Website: home-depot
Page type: delivery-shipping
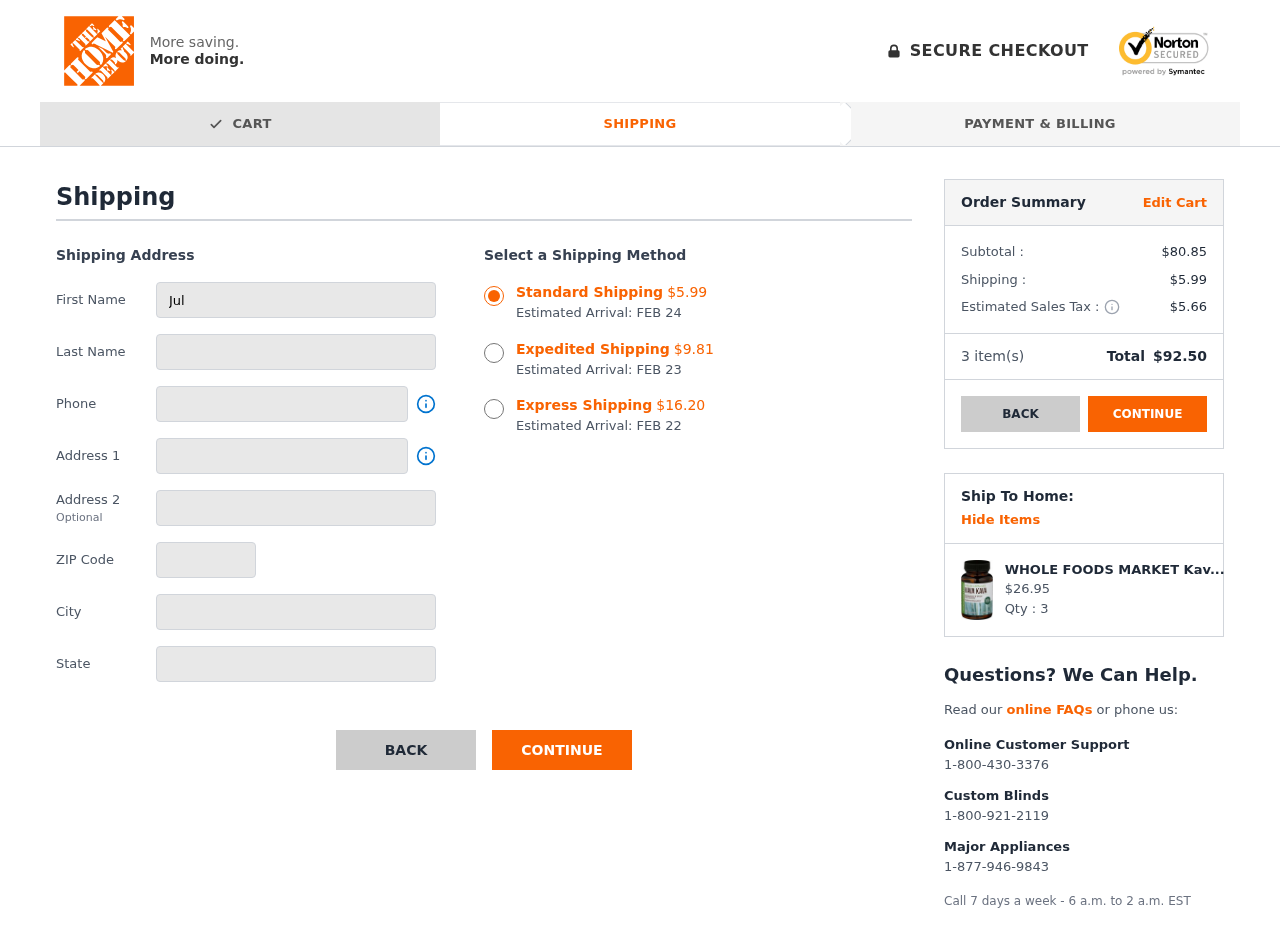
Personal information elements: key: PII_CITY
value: New Megan
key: PII_FIRSTNAME
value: Julia
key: PII_LASTNAME
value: Martinez
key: PII_PHONE
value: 6018789708
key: PII_POSTCODE
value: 52571
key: PII_STATE
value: Iowa
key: PII_STREET
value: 7551 Sara Ridge Apt. 862
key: PII_STREET2
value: Apt. 982
Product elements: key: PRODUCT1_NAME
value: WHOLE FOODS MARKET Kava Kava Liquid Capsules, 60 CT
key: PRODUCT1_PRICE
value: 26.95
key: PRODUCT1_QUANTITY
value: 3
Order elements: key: ORDER_SHIPPING_COST_STANDARD
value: $5.99
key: ORDER_DELIVERY_DATE
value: FEB 24
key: ORDER_SHIPPING_COST_EXPEDITED
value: $9.81
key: ORDER_DELIVERY_DATE_EXPEDITED
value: FEB 23
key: ORDER_SHIPPING_COST_EXPRESS
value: $16.20
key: ORDER_DELIVERY_DATE_EXPRESS
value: FEB 22
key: ORDER_SUBTOTAL
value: $80.85
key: ORDER_SHIPPING_COST
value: $5.99
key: ORDER_TAX
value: $5.66
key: ORDER_NUM_ITEMS
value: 3
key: ORDER_TOTAL
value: $92.50